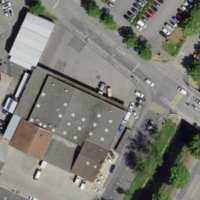
EUNIS habitat code: 54
Species observed at this site:
Anas crecca